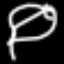
Label: leaf